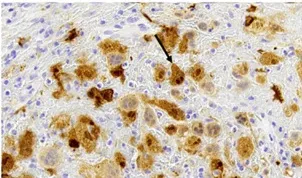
Histopathological Examination. (D) Immunohistochemistry for S100 highlights tumor cells exhibiting "emperipolesis. " Magnification x400.
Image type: pathology (immunostaining)